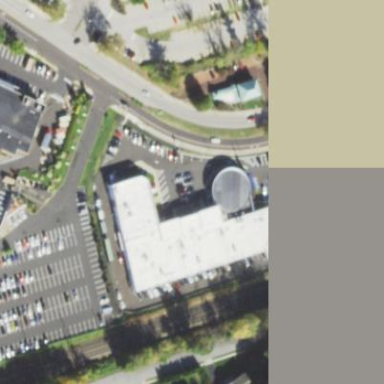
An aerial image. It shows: Car shop building.